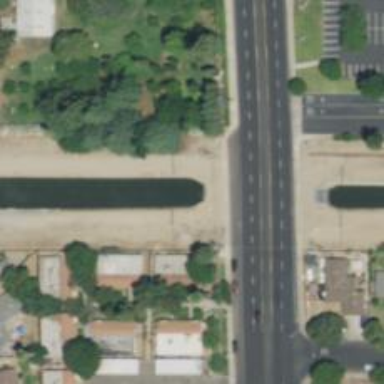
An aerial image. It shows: Culvert underpass for canal.